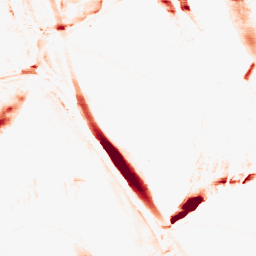
Category: morphological
Decomposition family: morphological_ellipse
Decomposition parameters: operation: opening
width: 5
height: 30
Upsampling method: quadratic
Upsampling parameters: scale: 2
Upsampling scale: 2